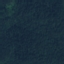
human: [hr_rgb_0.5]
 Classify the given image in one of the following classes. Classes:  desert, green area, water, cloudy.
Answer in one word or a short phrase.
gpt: green area